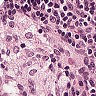
Metastatic tissue present: no